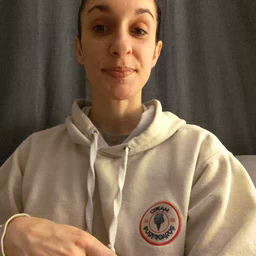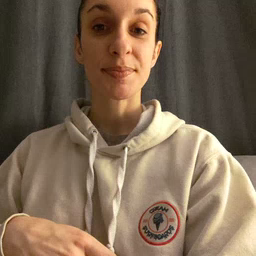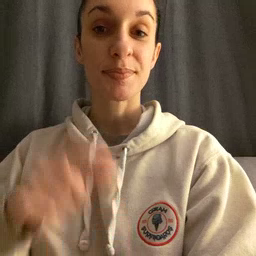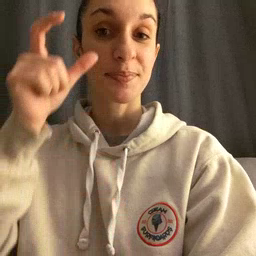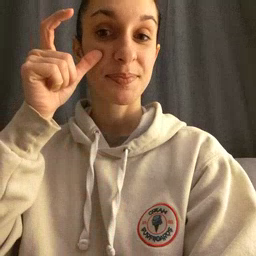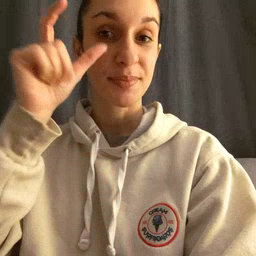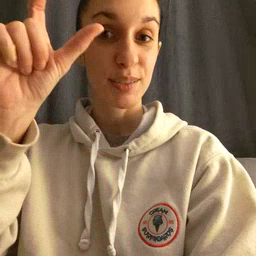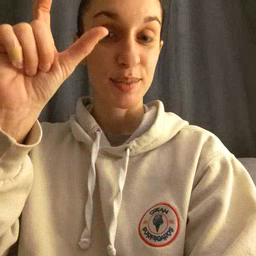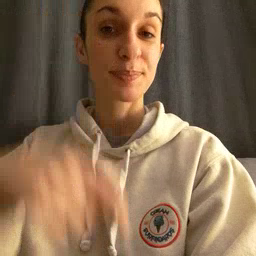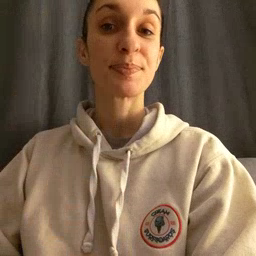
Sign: moon